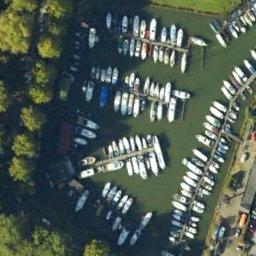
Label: harbor